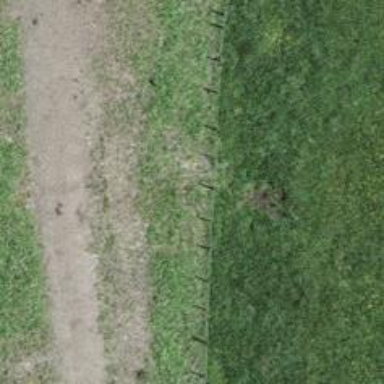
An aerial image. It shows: Fence.